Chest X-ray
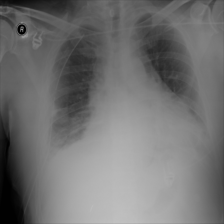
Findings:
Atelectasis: positive
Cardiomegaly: negative
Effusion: negative
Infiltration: negative
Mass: negative
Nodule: negative
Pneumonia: negative
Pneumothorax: negative
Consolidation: positive
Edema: negative
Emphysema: negative
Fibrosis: negative
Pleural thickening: negative
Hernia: negative